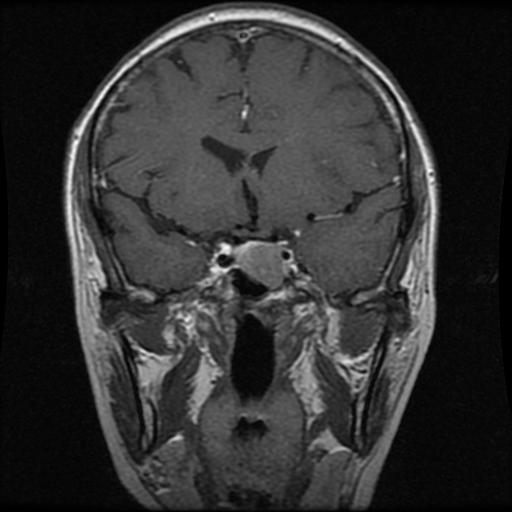
Label: pituitary